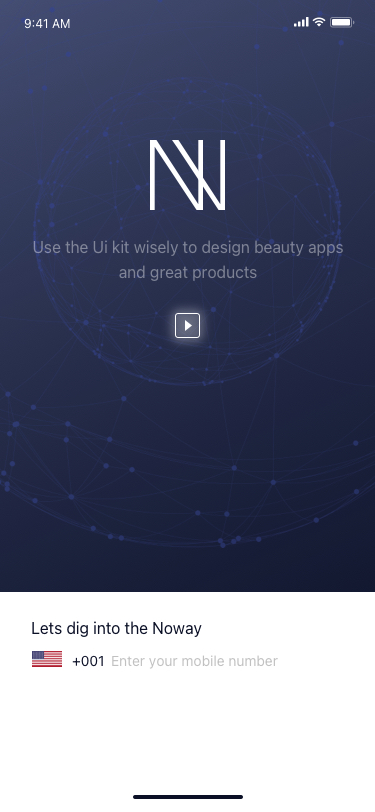
Text in this UI design:
Connect with
Use the Ui kit wisely to design beauty apps and great products
Lets dig into the Noway
+001
Enter your mobile number